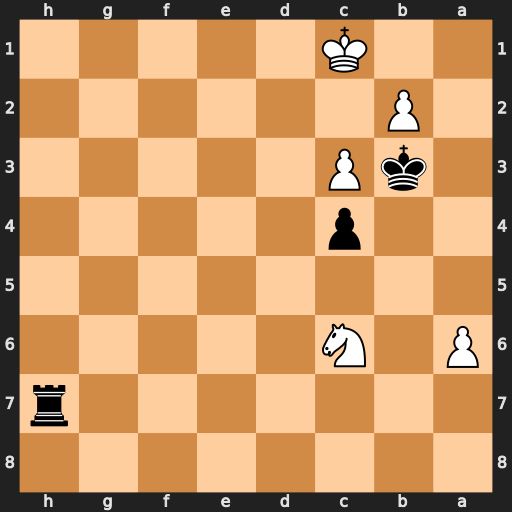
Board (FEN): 8/7r/P1N5/8/2p5/1kP5/1P6/2K5
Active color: b
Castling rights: -
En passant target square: -
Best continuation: Rh1+ Kd2 Ra1 Ke3 Rxa6